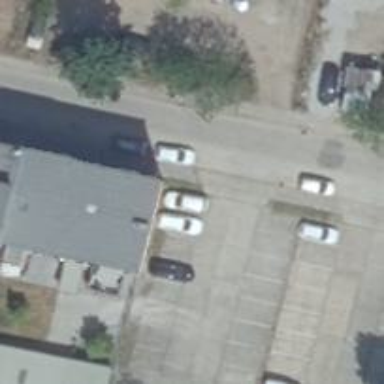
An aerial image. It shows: Concrete driveway with concrete plates.